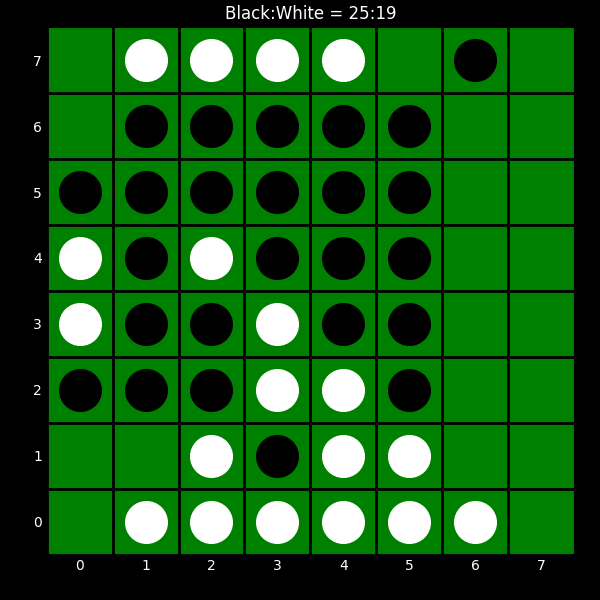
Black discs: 25
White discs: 19